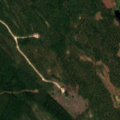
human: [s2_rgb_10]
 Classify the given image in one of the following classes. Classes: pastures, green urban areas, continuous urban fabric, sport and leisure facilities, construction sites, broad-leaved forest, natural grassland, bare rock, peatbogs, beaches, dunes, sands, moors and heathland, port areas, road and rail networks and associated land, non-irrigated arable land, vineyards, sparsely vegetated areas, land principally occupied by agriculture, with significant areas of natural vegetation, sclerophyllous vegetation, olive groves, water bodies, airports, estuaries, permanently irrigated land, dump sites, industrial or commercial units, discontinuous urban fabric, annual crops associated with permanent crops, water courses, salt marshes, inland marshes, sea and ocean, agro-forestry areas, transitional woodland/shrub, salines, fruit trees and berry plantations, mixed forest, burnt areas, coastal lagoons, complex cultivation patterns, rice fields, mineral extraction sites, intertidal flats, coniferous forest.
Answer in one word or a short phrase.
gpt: coniferous forest, mixed forest